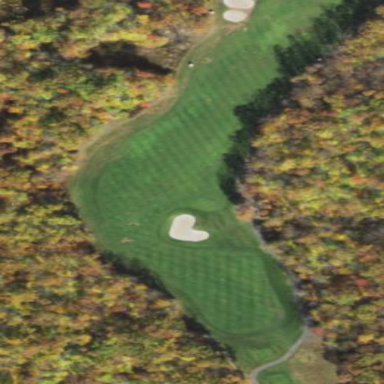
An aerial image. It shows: Rough grassy area used for golf.